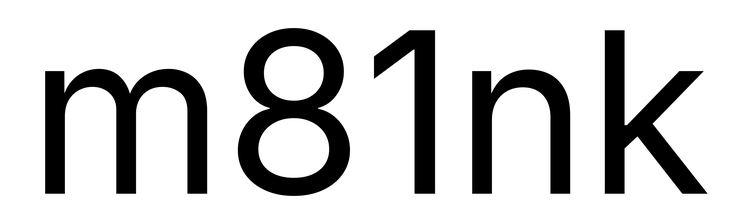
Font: Inter_Regular